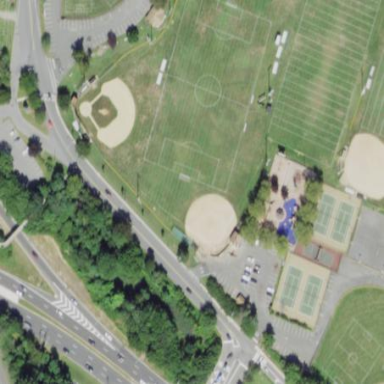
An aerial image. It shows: Baseball pitch for leisure land activities.